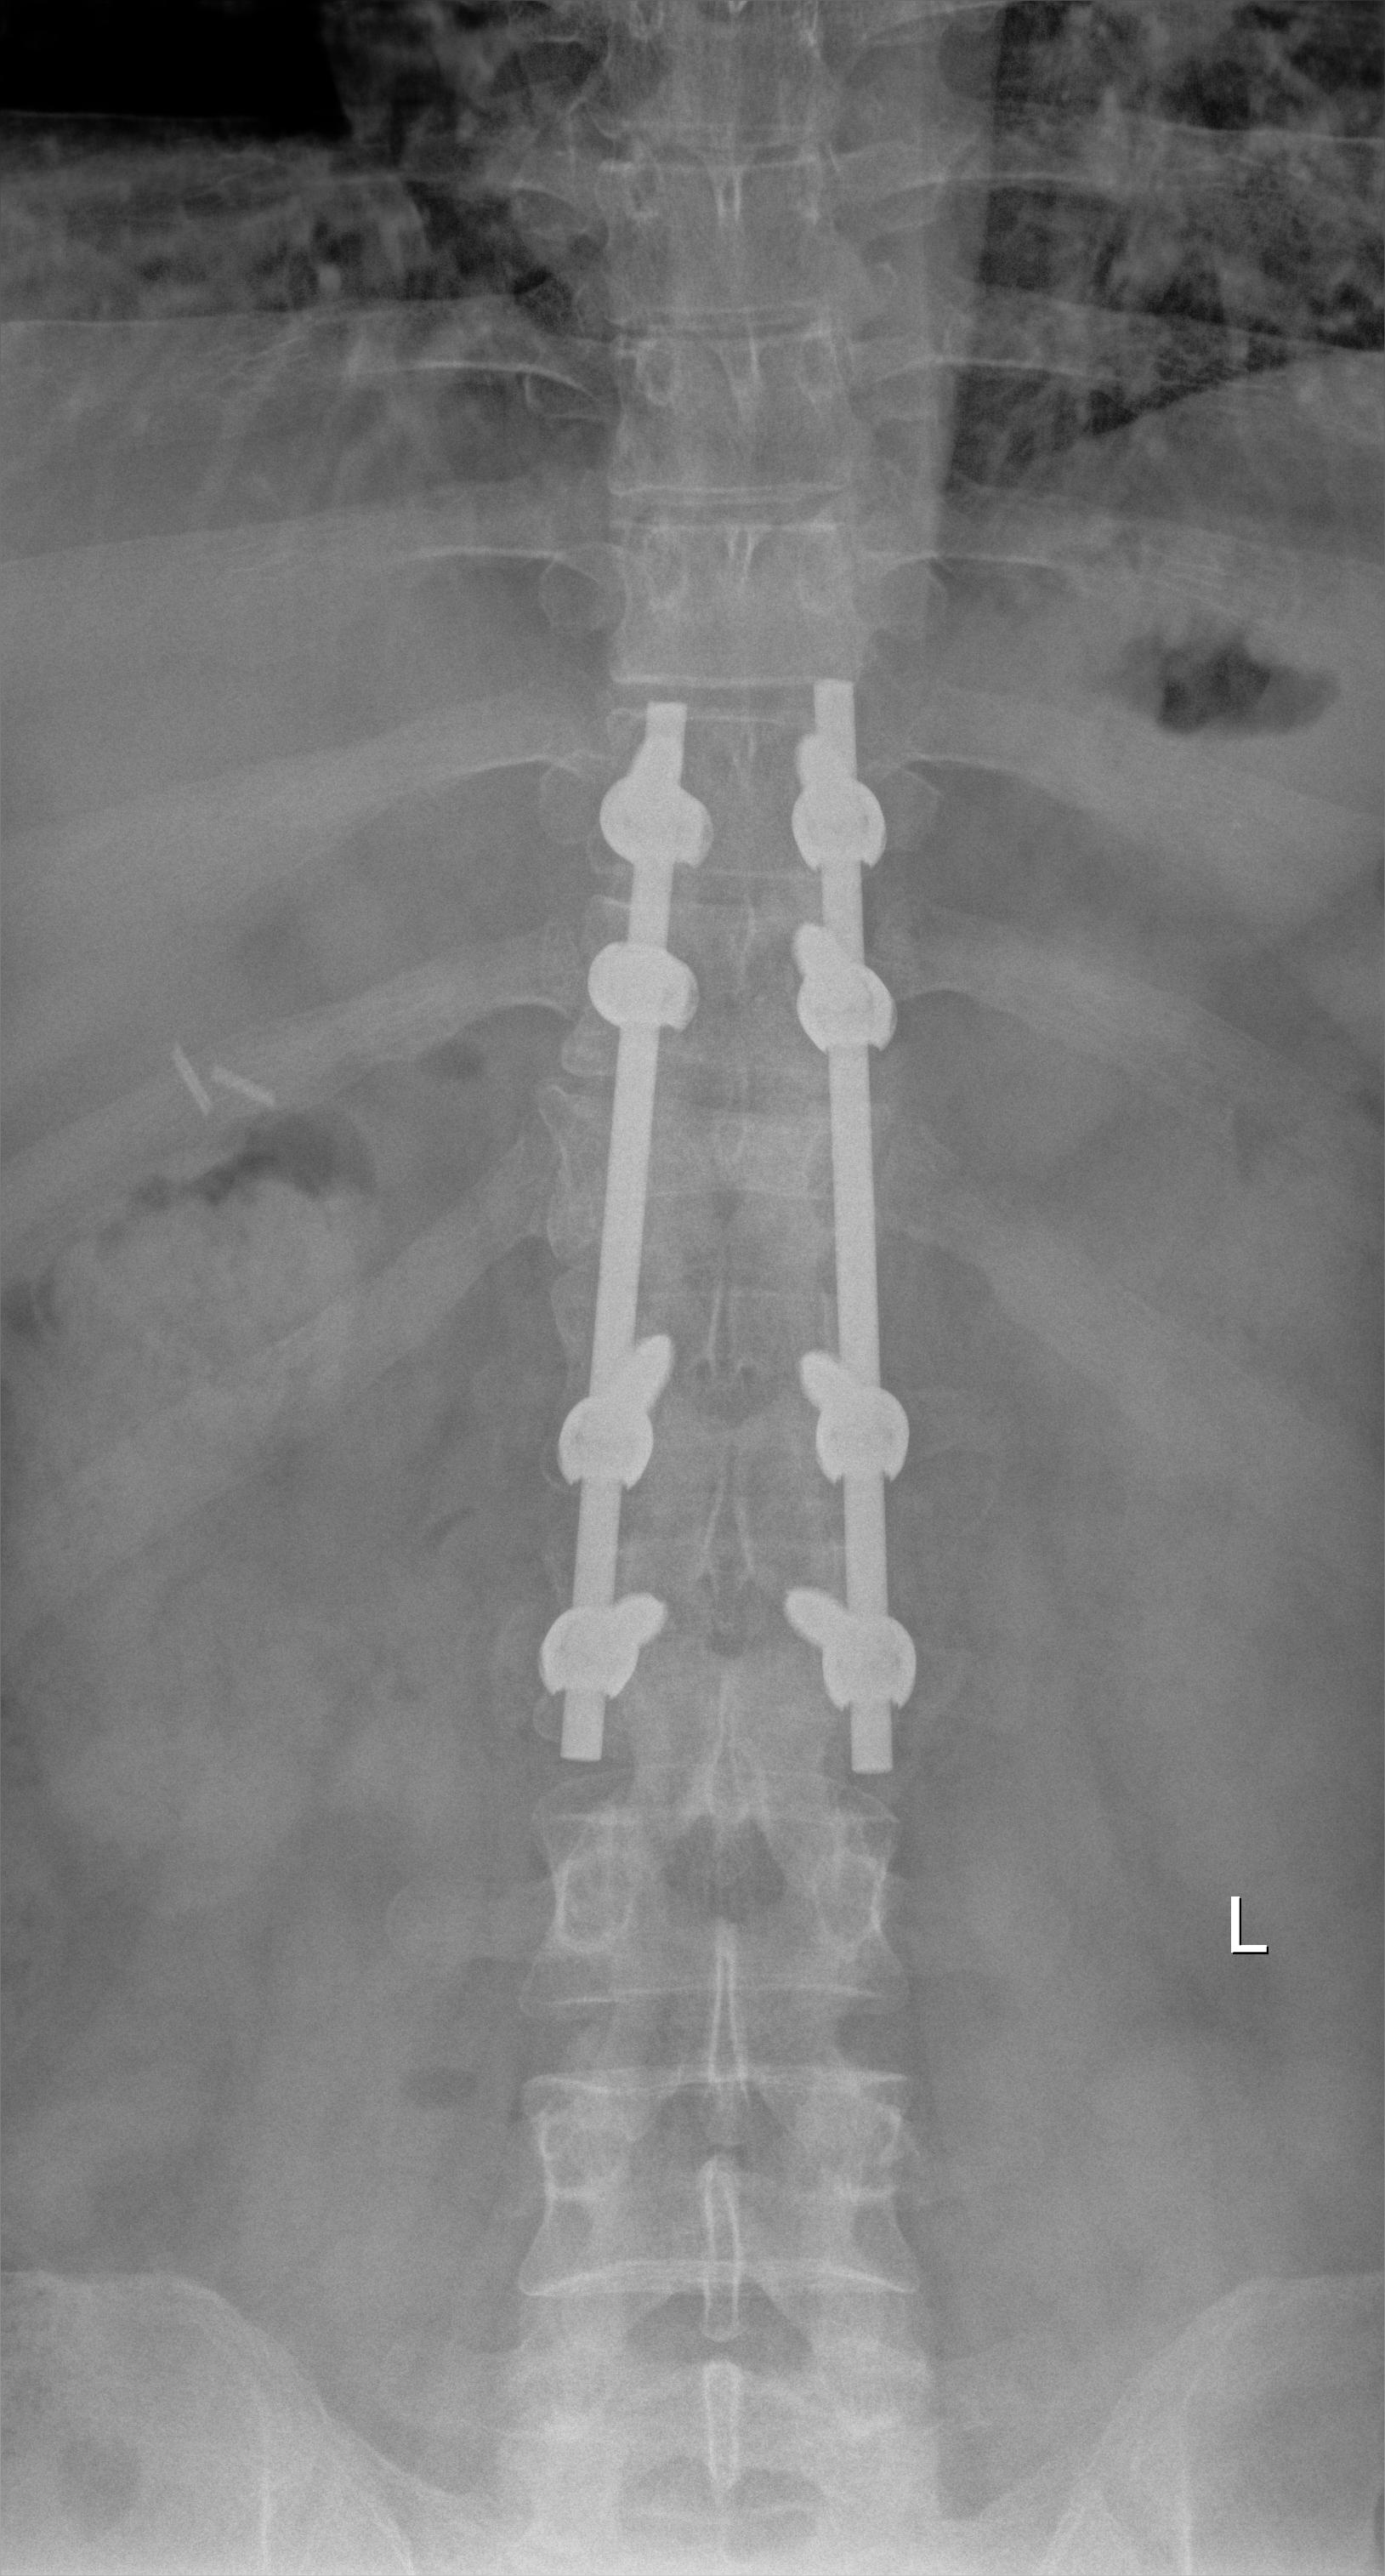
View: AP
Implant manufacturer: seaspine mariner